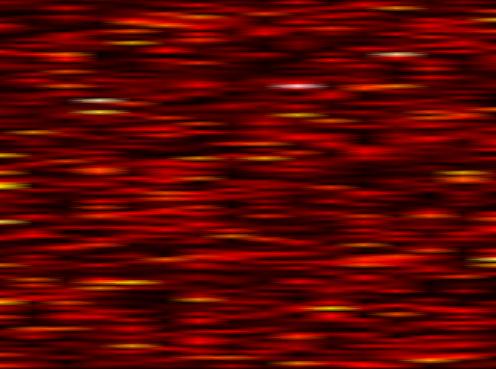
Label: FBMC